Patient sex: M
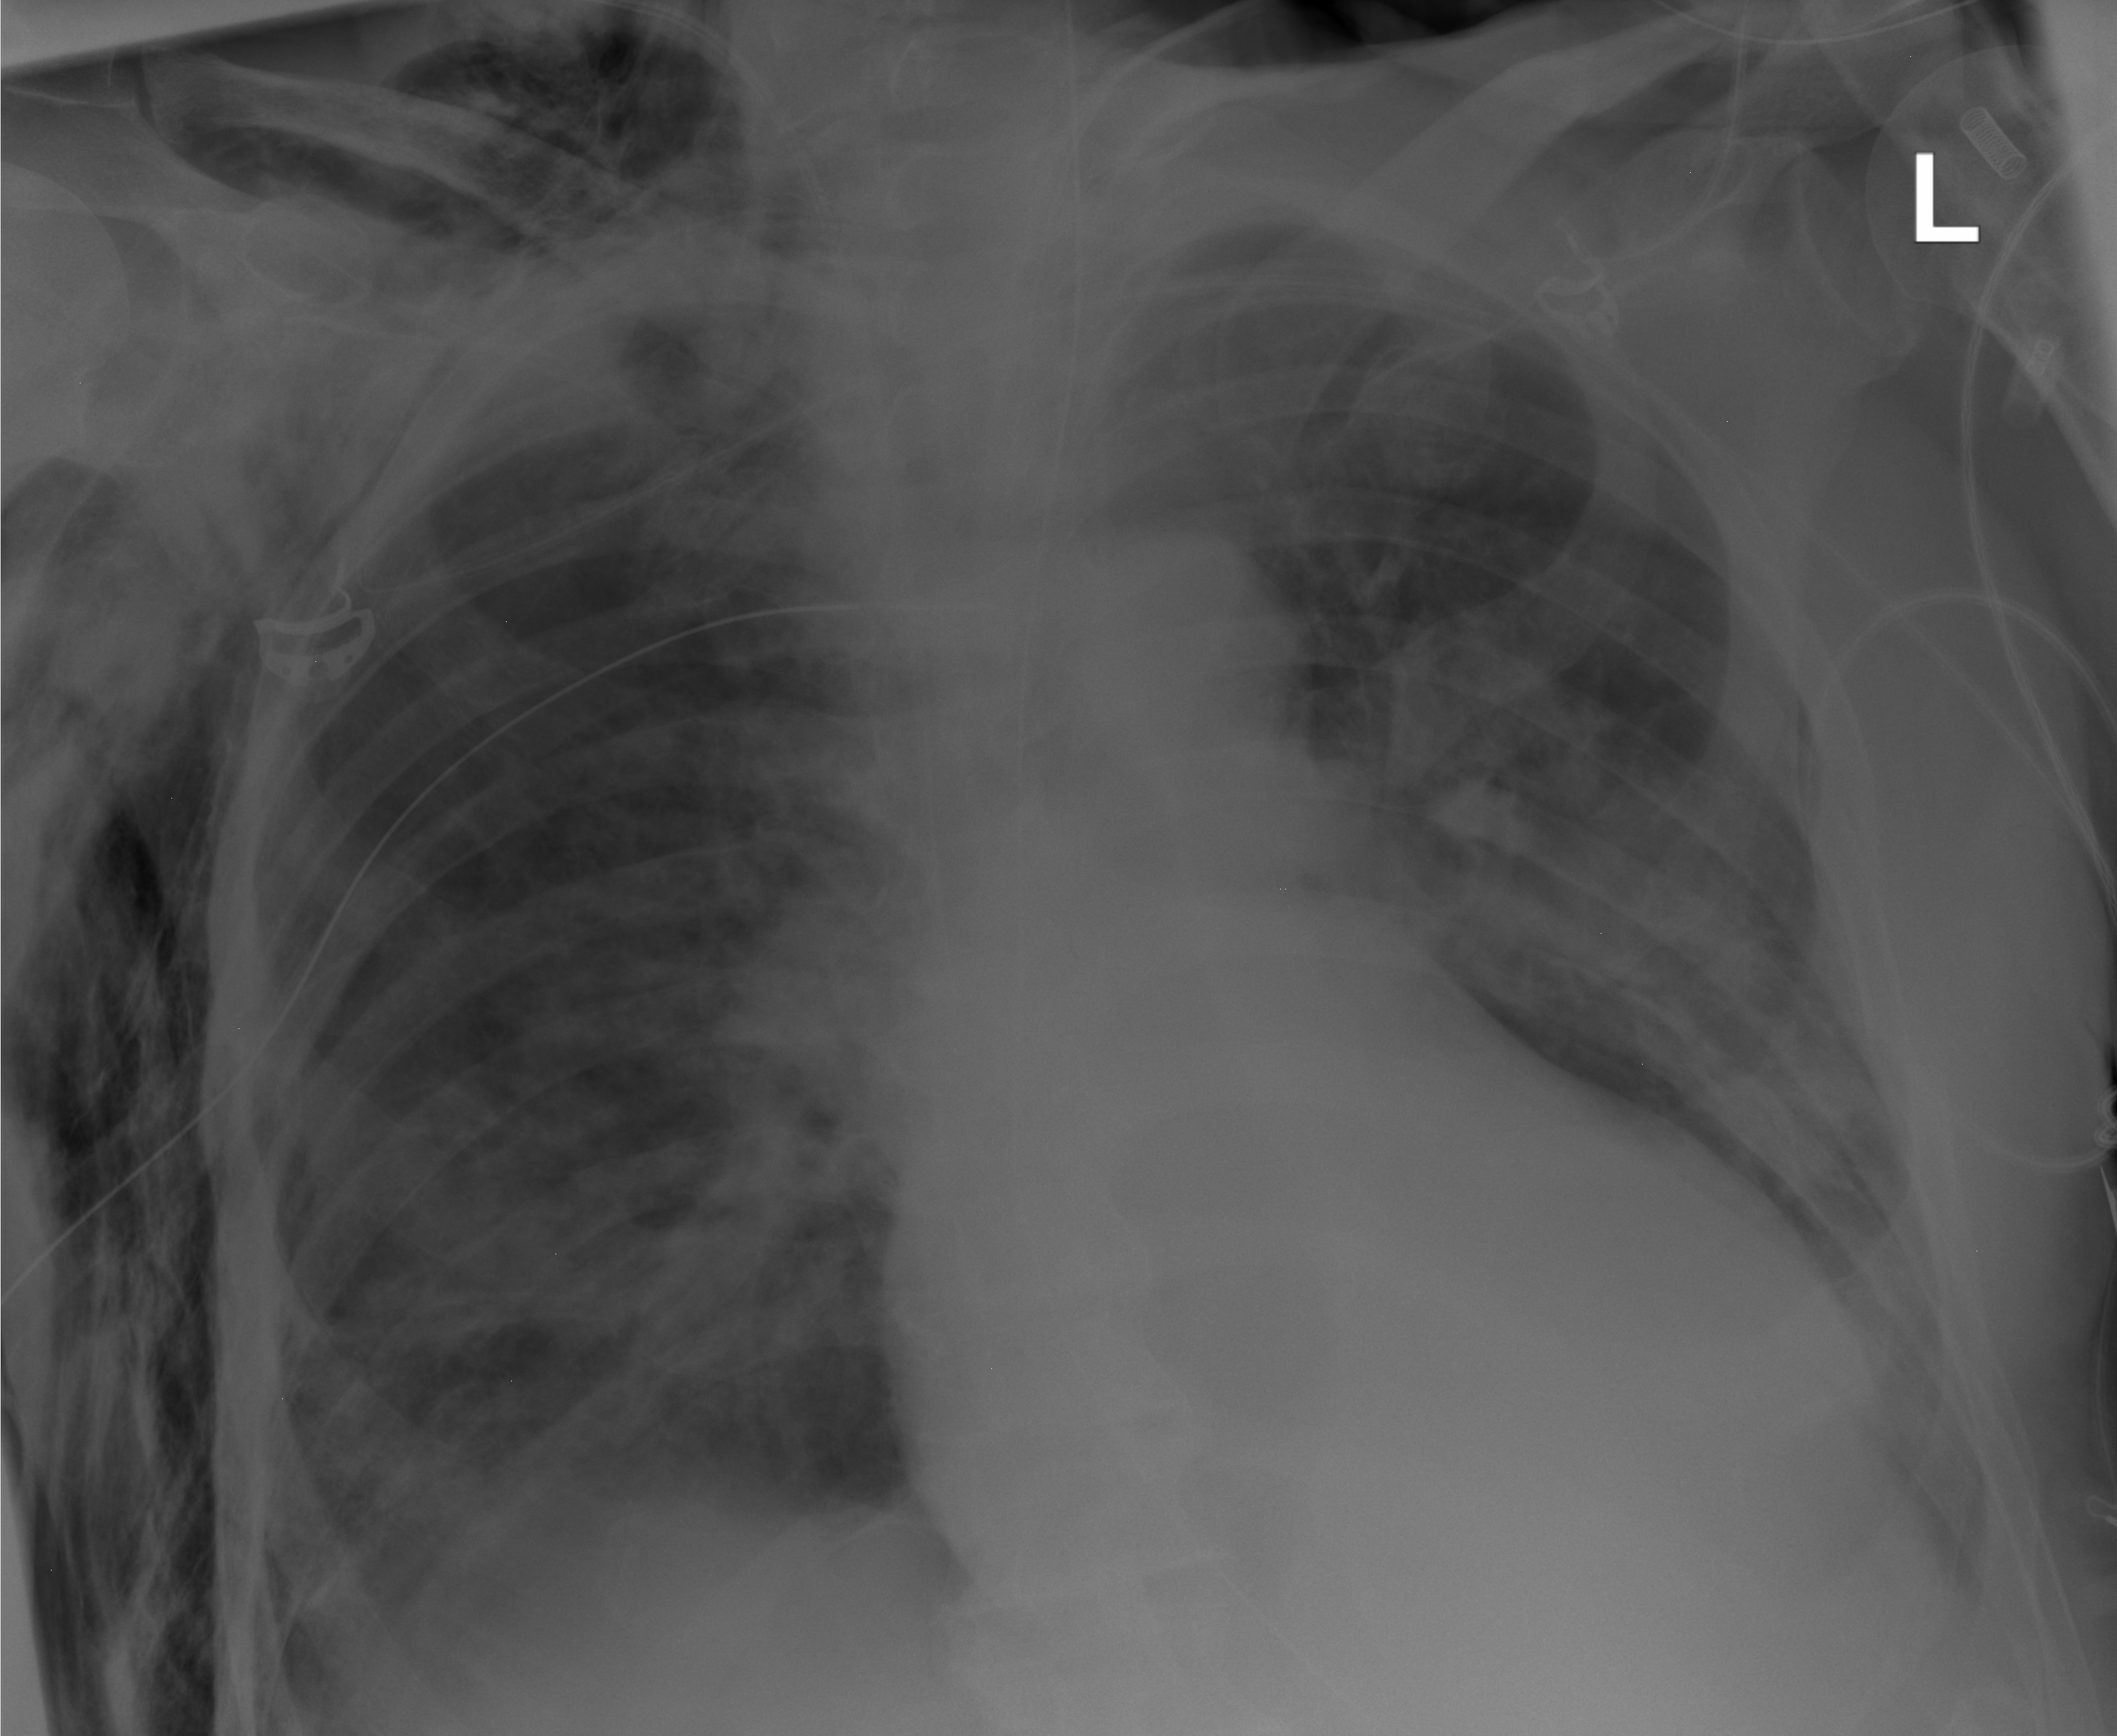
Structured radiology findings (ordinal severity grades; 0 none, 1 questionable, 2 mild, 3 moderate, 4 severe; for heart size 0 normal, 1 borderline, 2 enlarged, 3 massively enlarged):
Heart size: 2
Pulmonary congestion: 2
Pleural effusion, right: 2
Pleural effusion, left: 1
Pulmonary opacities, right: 1
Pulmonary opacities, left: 2
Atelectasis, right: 2
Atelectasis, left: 2